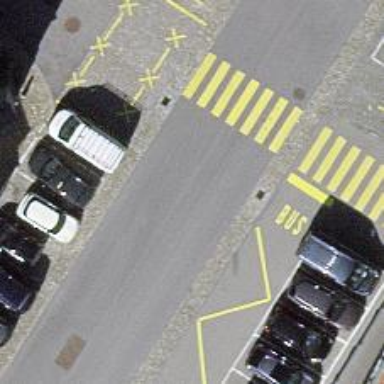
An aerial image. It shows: Public transport stop position.